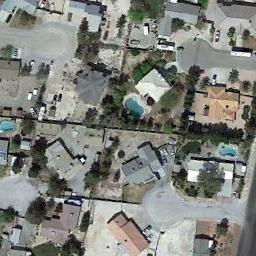
Label: residential